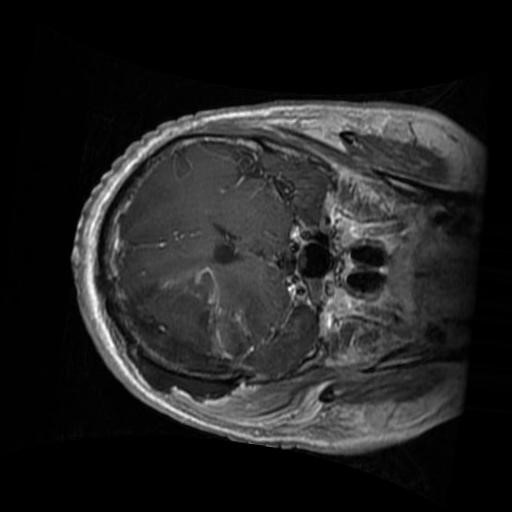
Label: brain_glioma